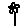
Label: flower